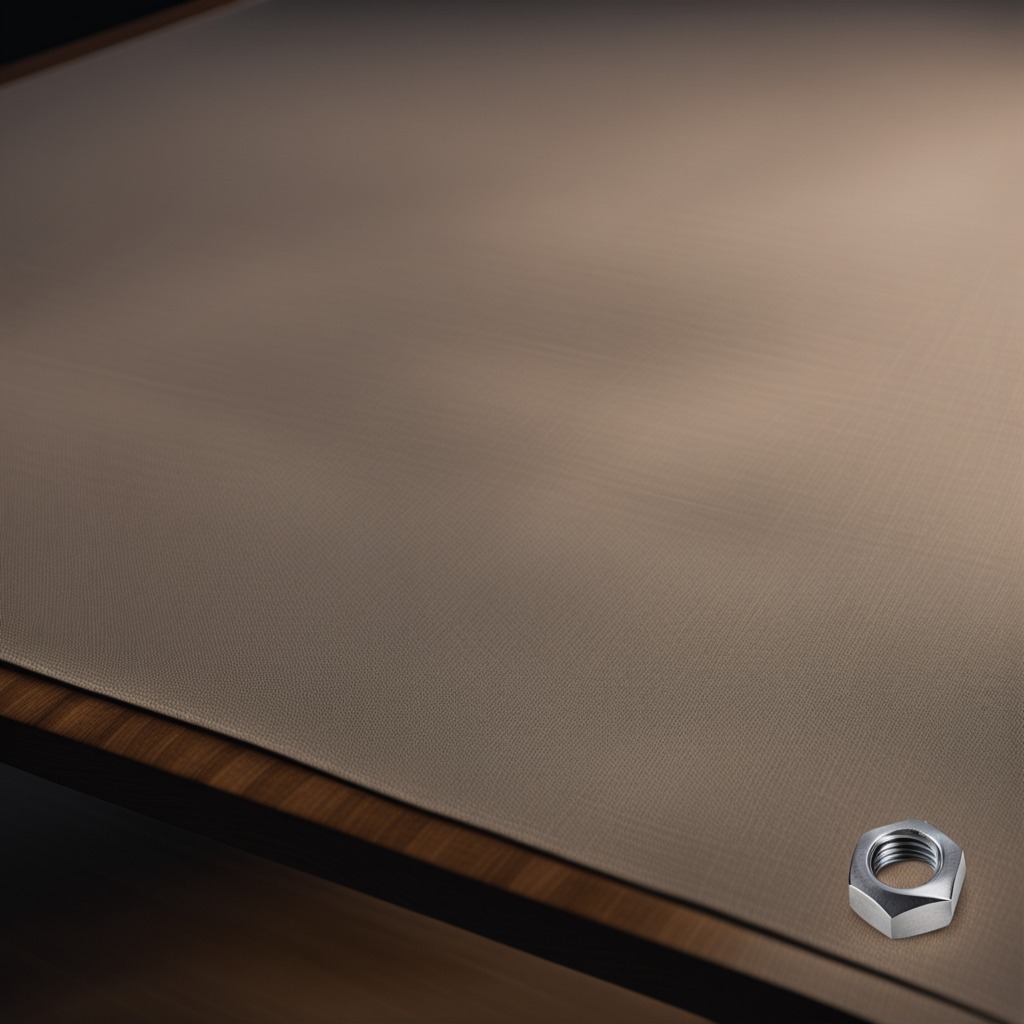
A metal nut is lying on the wooden table.